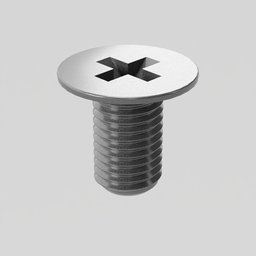
Label: tools